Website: walmart
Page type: receipt
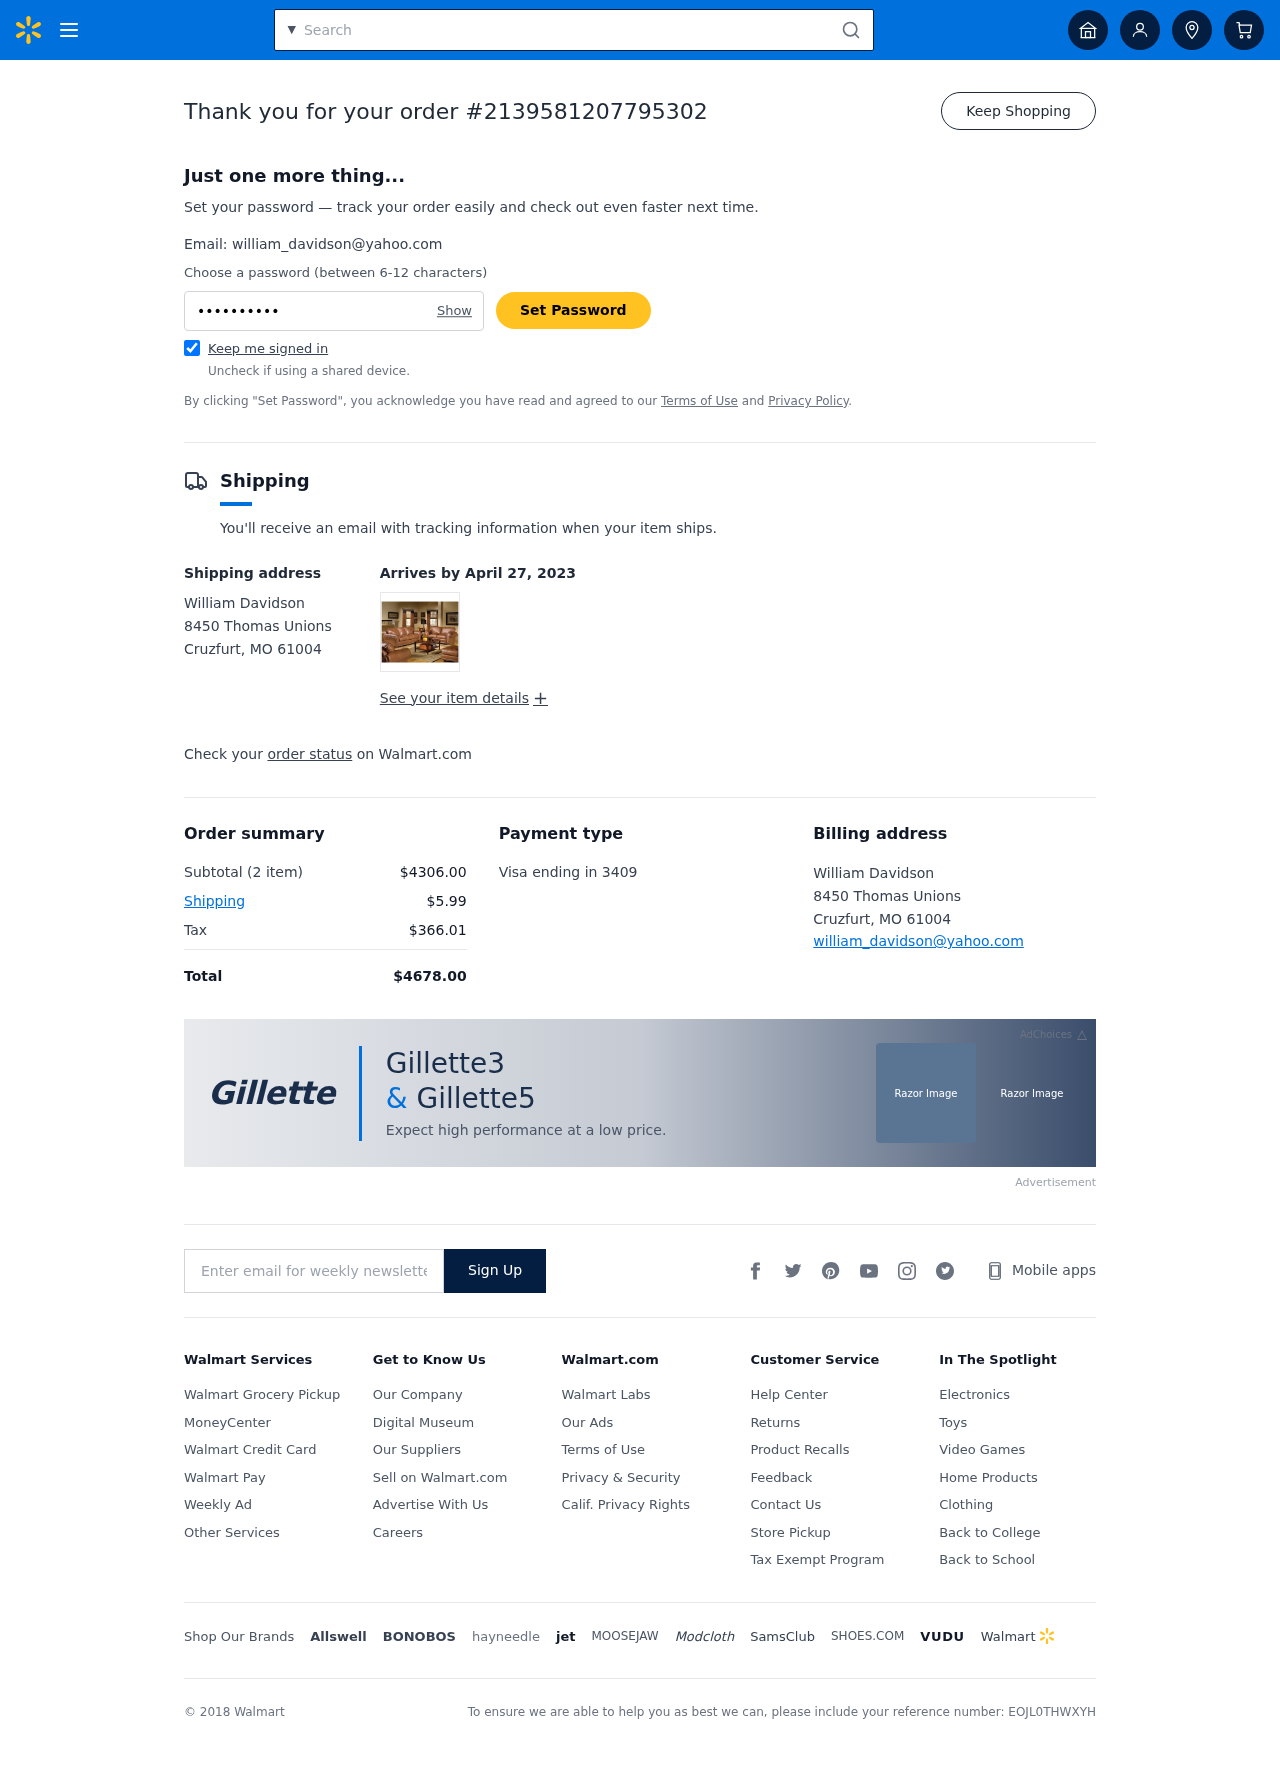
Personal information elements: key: PII_CARD_LAST4
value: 3409
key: PII_CARD_TYPE
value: Visa
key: PII_CITY_STATE_ZIP
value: Cruzfurt, MO 61004
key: PII_EMAIL
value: william_davidson@yahoo.com
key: PII_FULLNAME
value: William Davidson
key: PII_STREET
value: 8450 Thomas Unions
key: PII_FULLNAME2
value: William Davidson
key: PII_CITY
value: Cruzfurt
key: PII_STATE_ABBR
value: MO
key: PII_POSTCODE
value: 61004
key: PII_POSTCODE_FULL
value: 61004
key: PII_CITY_STATE
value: Cruzfurt, MO
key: PII_POSTCODE_NUMERIC
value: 61004
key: PII_EMAIL2
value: william_davidson@yahoo.com
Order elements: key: ORDER_ID
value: #2139581207795302
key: ORDER_DELIVERY_DATE
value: April 27, 2023
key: ORDER_NUM_ITEMS
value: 2 item
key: ORDER_SUBTOTAL
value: $4306.00
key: ORDER_SHIPPING_COST
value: $5.99
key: ORDER_TAX
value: $366.01
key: ORDER_TOTAL
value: $4678.00
Search elements: key: HEADER_SEARCH
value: Search